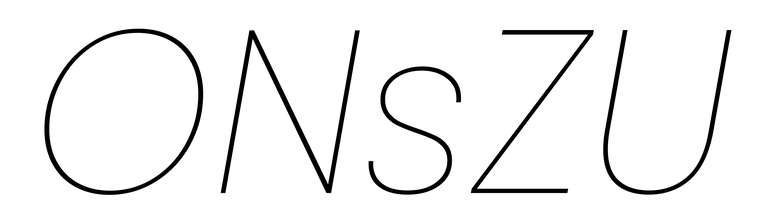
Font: Poppins-ThinItalic